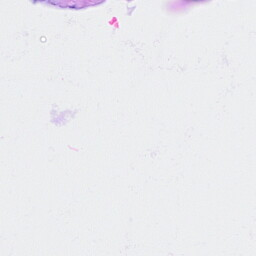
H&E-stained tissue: Breast